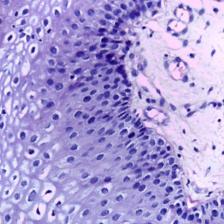
Diagnosis: Normal